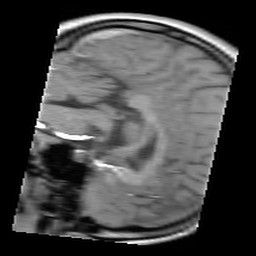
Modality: FLASH
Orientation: sagittal
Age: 21
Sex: female
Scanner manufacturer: siemens
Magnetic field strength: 3 T
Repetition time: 0.245 s
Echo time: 0.0026 s